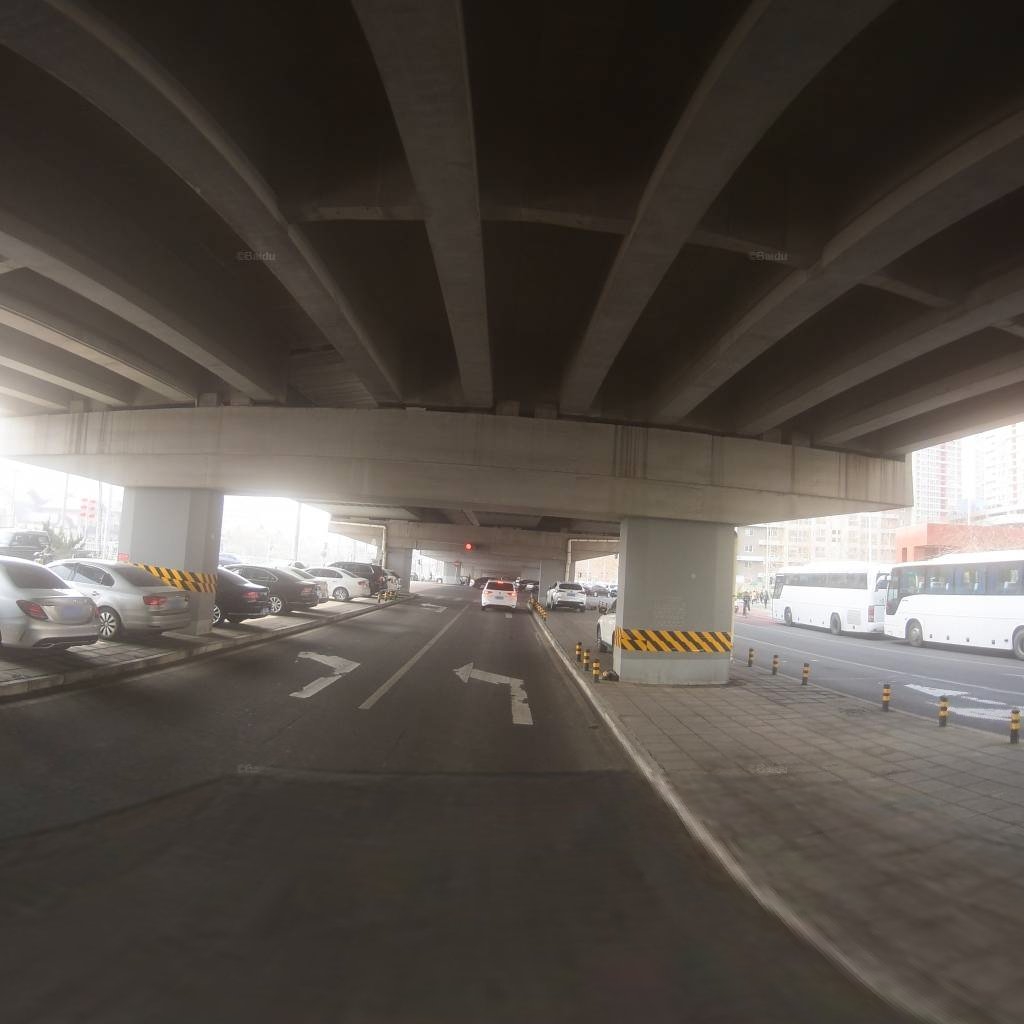
Region: Chaoyang
Road damage annotations: longitudinal crack, transverse crack